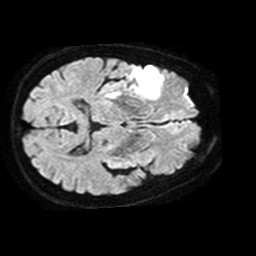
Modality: TRACE
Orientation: axial
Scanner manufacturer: philips
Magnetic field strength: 1.5 T
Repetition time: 3.641 s
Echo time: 0.09255 s